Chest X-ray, AP view. Patient: 66 years old, sex M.
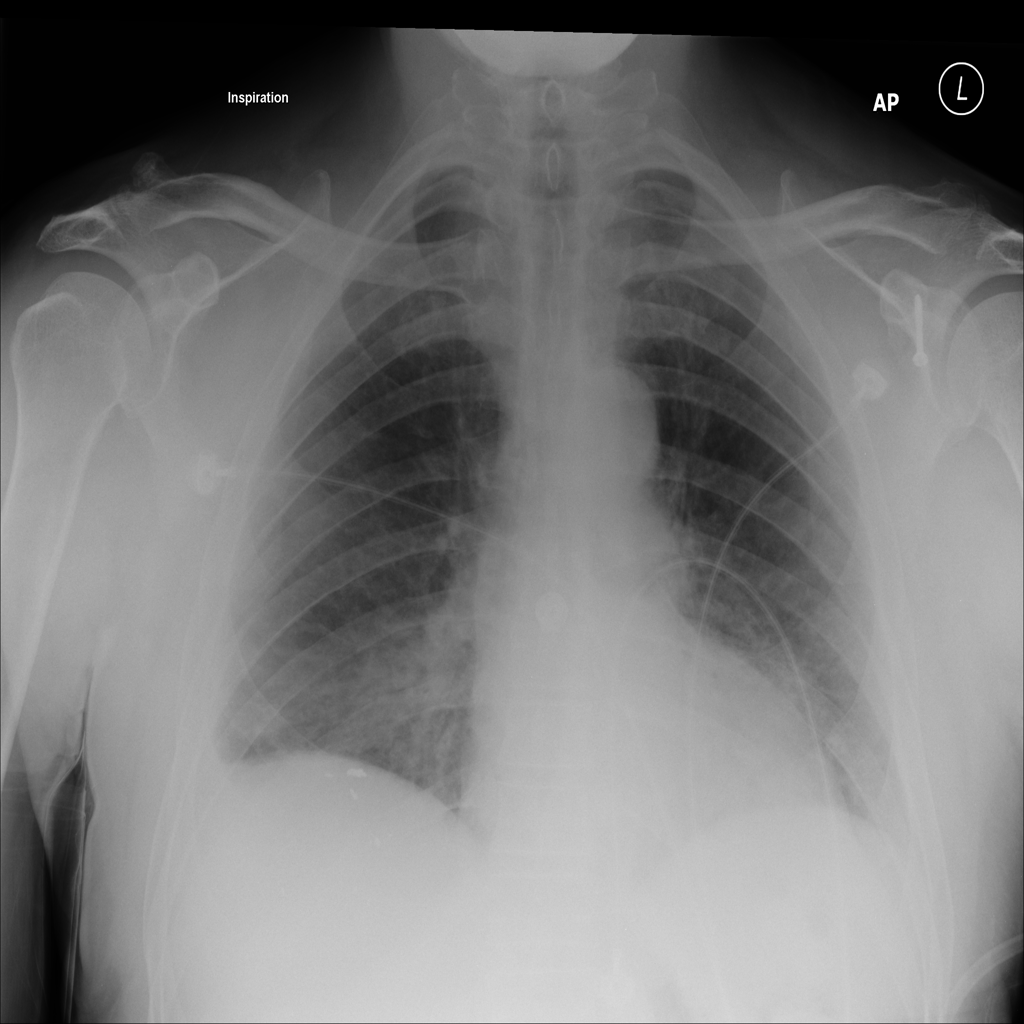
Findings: No Finding